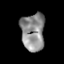
Tissue: skin
Cell type: Epithelial cells
Senescence score: 0.2452
Nuclear area (px): 870
Mean DAPI intensity: 141.454